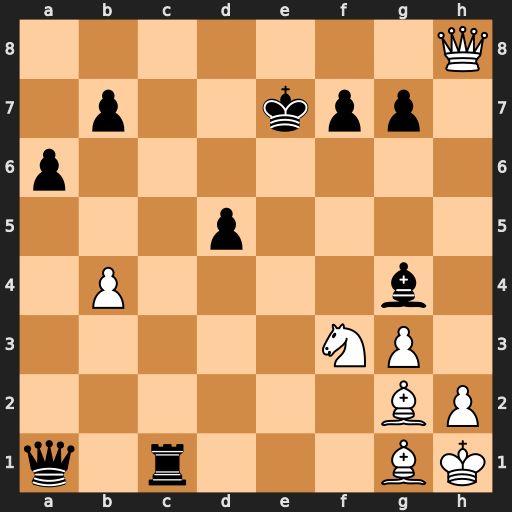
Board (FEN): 7Q/1p2kpp1/p7/3p4/1P4b1/5NP1/6BP/q1r3BK
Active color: w
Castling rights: -
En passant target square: -
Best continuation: Qh4+ Qf6 Qxg4